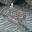
Label: 6